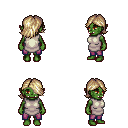
a pixel art fantasy rpg character, female body template, orc, green skin, white tunic, magenta pants, white blonde swoop hairstyle, four views (front, back, left, right), 2x2 character sprite sheet, small pixel art, hard edges, no anti-aliasing